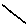
Label: line